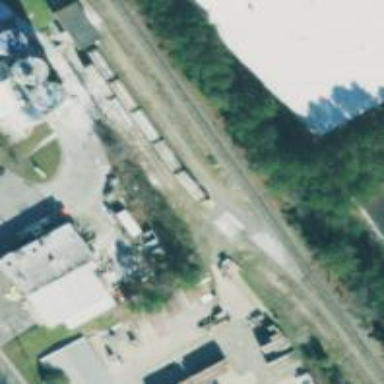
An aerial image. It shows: Rail spur service.